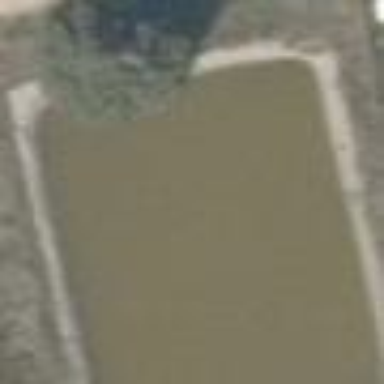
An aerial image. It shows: Pond filled with water used as emergency fire water pond.